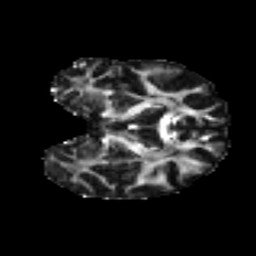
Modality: FA
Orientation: coronal
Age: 62
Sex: female
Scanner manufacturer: ge
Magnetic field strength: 3 T
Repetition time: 7.8 s
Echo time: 0.0606 s